Interaction volume radius: 10 \u00c5
Interaction volume height: 10 \u00c5
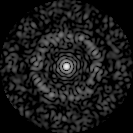
Disorder parameter: 0.8526